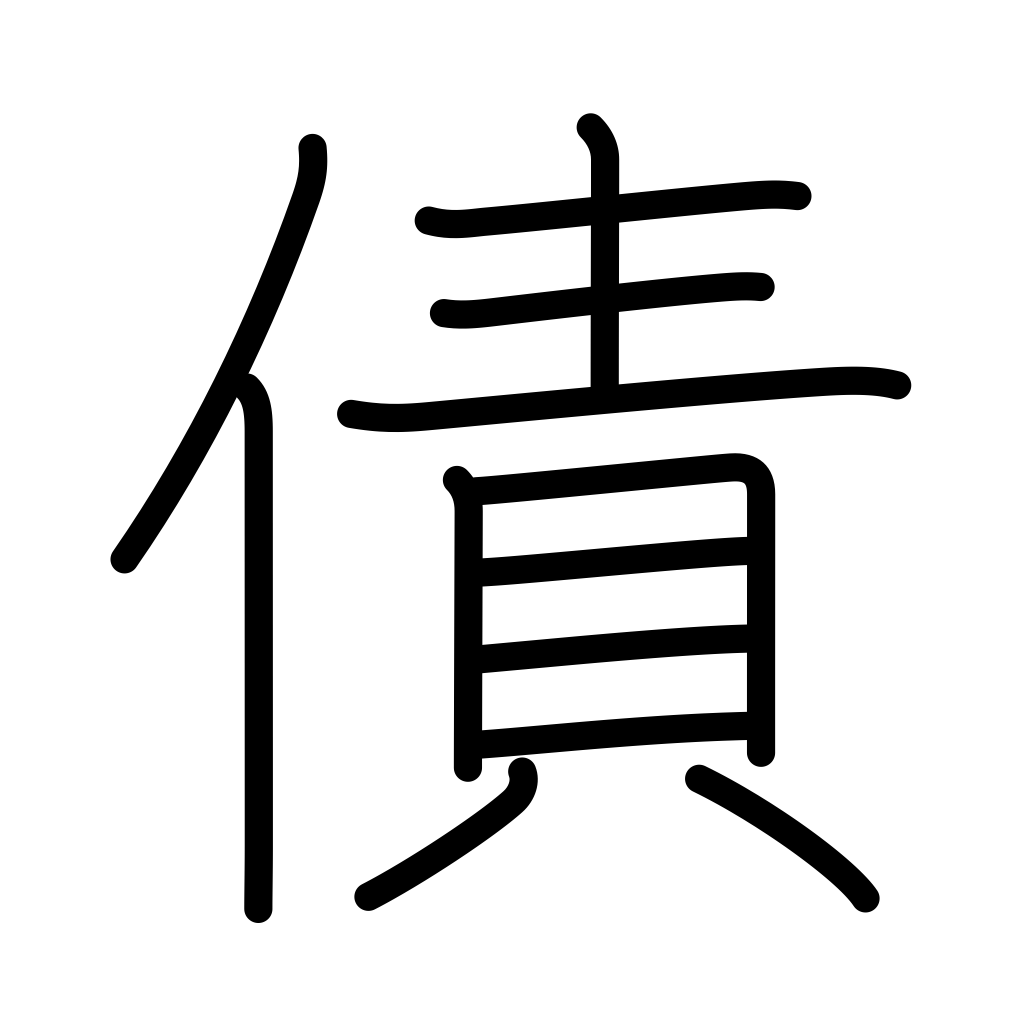
Meaning: bond, loan, debt